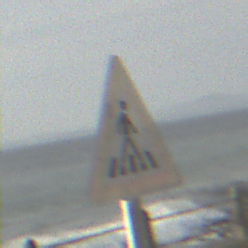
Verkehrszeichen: FussgaengerueberwegLinks
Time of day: MorningAfternoon
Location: Outdoor (Suburban)
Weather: PartlyCloudy
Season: NotSpecified
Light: Natural